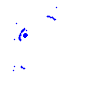
Particle: kaon